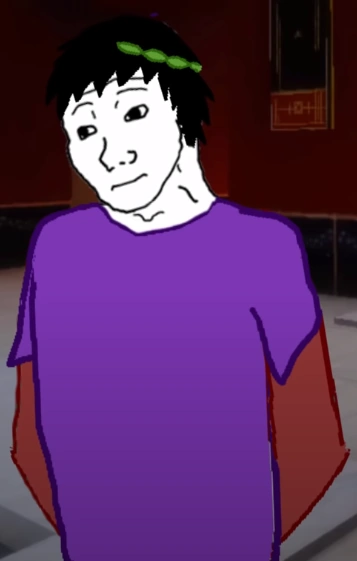
Label: 5_Wojak_with_Background